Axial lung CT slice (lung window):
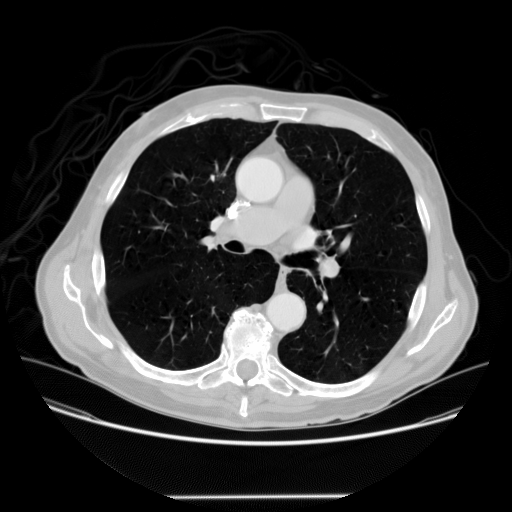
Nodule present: no